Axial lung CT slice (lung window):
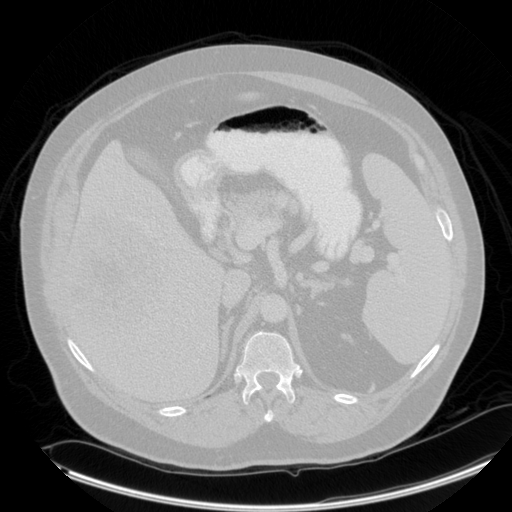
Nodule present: no